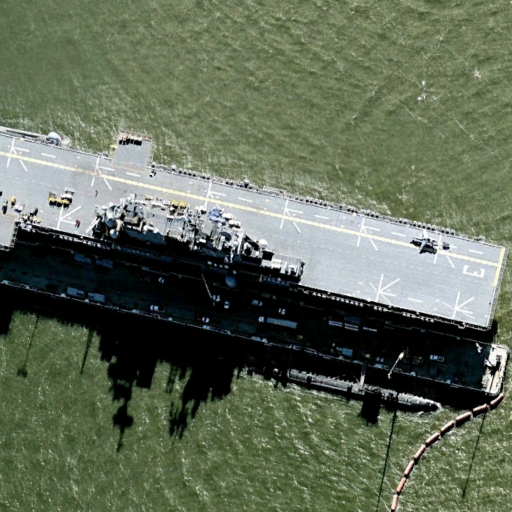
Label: assault